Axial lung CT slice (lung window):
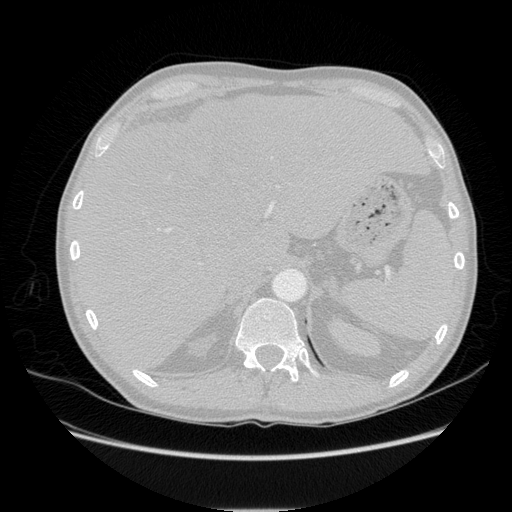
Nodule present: no